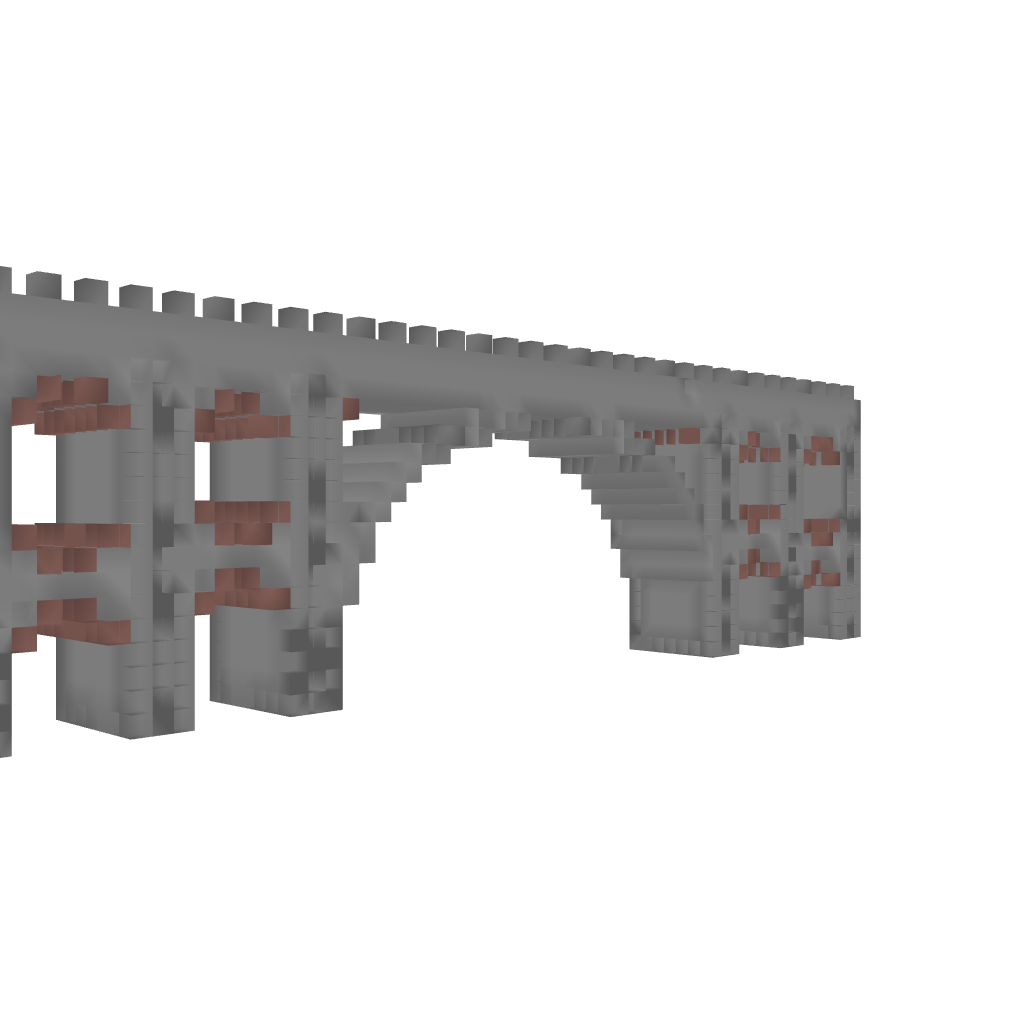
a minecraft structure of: large stone brick bridge high quality